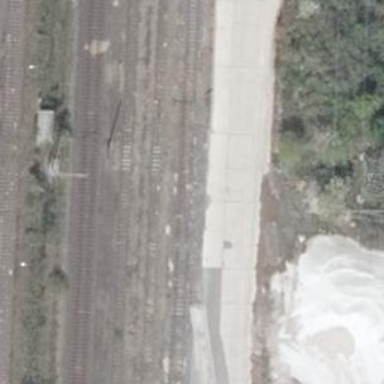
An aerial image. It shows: Railway switch.